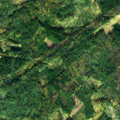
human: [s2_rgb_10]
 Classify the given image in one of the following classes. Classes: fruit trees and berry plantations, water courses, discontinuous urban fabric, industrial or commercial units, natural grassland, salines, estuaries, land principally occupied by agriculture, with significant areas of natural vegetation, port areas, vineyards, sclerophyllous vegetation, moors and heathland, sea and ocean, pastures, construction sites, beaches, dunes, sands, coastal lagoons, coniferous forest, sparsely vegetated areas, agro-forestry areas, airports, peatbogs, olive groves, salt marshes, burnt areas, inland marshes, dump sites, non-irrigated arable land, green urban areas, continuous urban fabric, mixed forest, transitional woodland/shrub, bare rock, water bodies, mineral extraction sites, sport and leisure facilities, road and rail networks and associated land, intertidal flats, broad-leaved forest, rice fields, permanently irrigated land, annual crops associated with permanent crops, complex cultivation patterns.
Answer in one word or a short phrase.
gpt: coniferous forest, mixed forest, transitional woodland/shrub